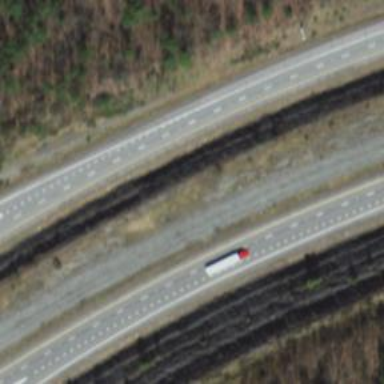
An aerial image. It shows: Asphalt motorway.